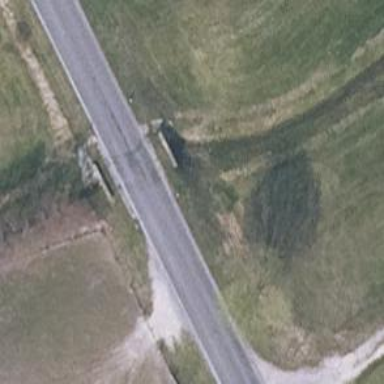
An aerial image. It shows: Culvert tunnel.